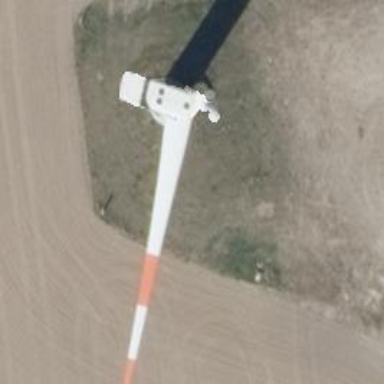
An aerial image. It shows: Wind turbine generator made by Vestas. The generator utilizes wind as its power source and belongs to the horizontal axis type.